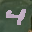
Label: 4